Field crop: maize
Growth stage: 2
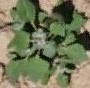
Species: chenopodium